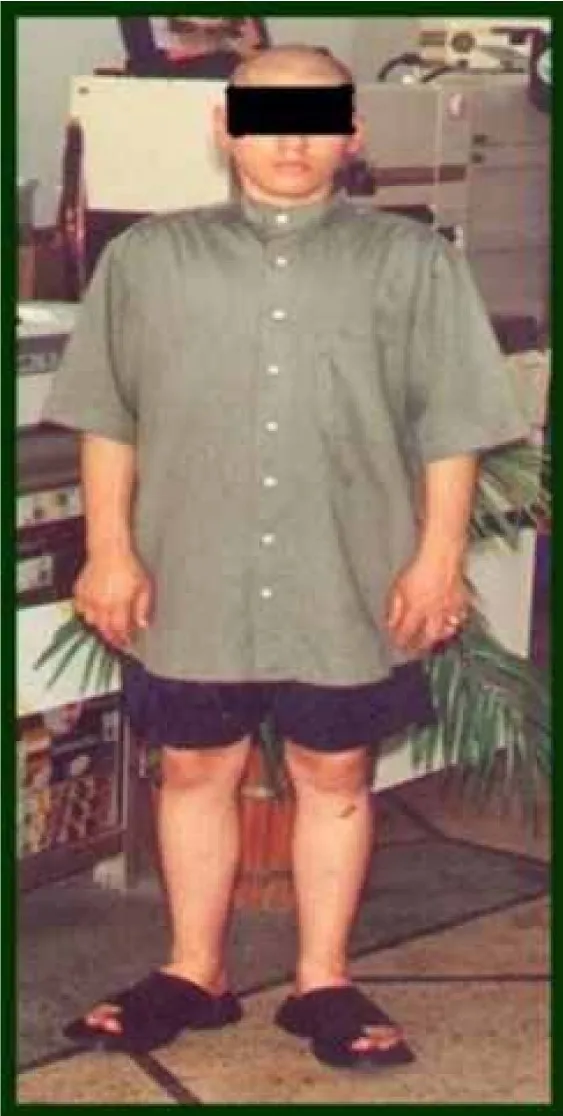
Patient 1.
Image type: medical_photograph (skin_photograph)